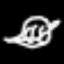
Label: leaf